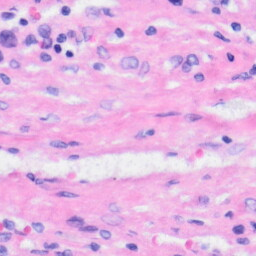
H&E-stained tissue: Liver